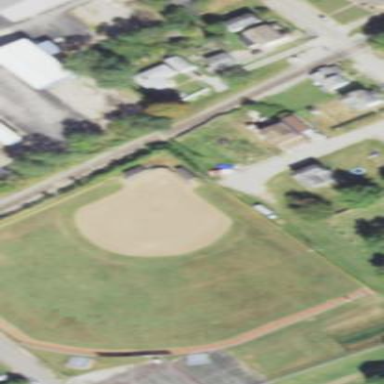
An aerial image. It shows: Baseball pitch for leisure and sports activities.